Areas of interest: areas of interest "Memorial Hall"
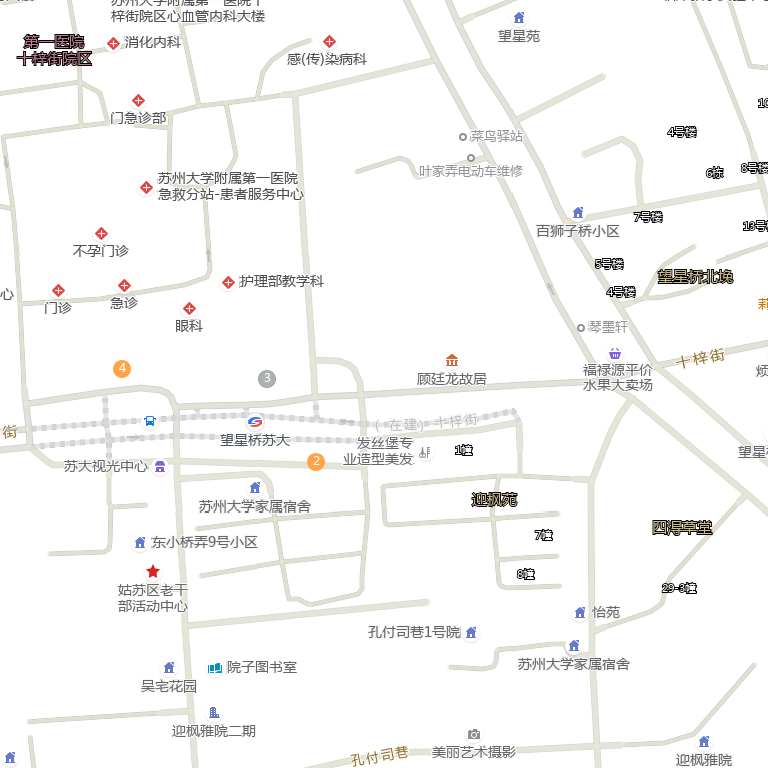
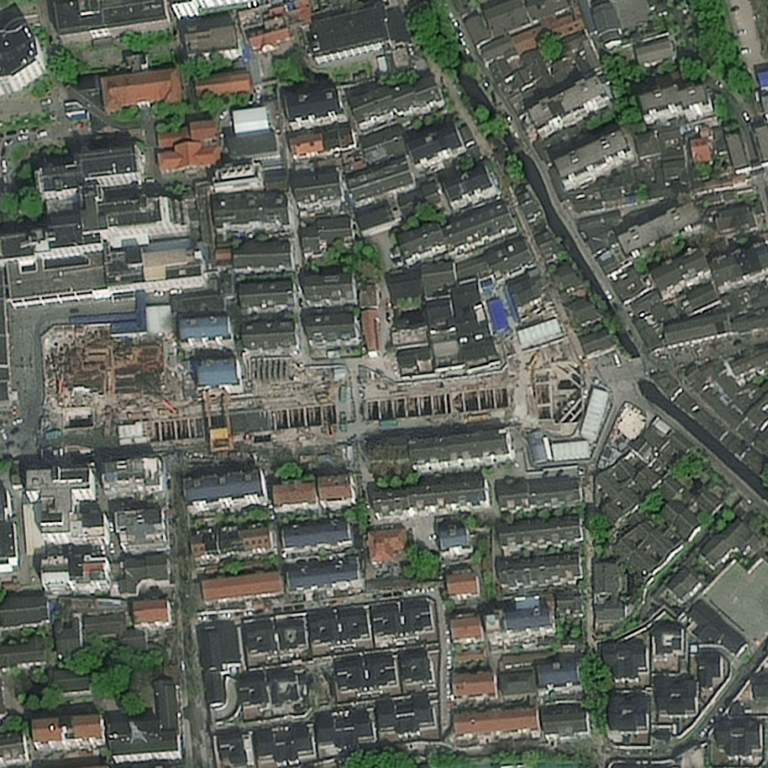